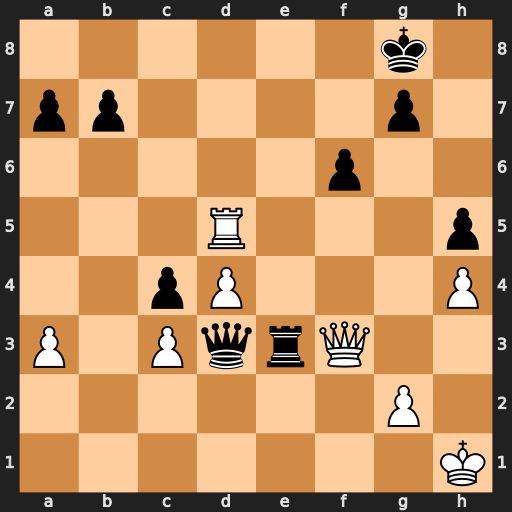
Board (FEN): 6k1/pp4p1/5p2/3R3p/2pP3P/P1PqrQ2/6P1/7K
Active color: w
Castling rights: -
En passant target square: -
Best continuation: Rd8+ Kf7 Qxh5+